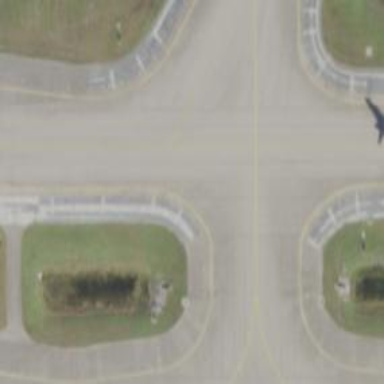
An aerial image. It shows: Image of taxiway at airport.